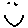
Label: smiley face